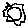
Label: sun